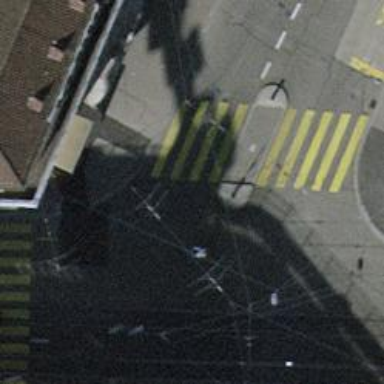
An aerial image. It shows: Tertiary road with asphalt surface and separate sidewalk. There are trolley wires present along the road.